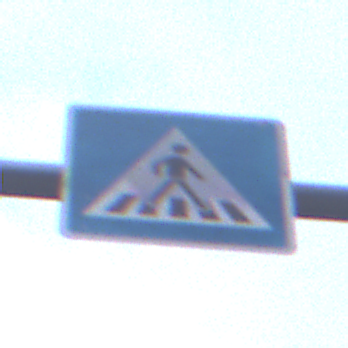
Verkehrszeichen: FussgaengerueberwegLinks
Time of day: SunriseSunset
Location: Outdoor (Urban)
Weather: PartlyCloudy
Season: NotSpecified
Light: Natural